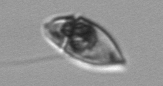
Label: Amphidinium